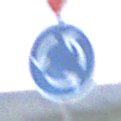
Verkehrszeichen: Kreisverkehr
Zusatzzeichen oben: VorfahrtGewaehren
Umgebung: Outdoor, Nature
Tageszeit: SunriseSunset
Wetter: PartlyCloudy
Licht: Natural
Jahreszeit: NotSpecified
Kontrast: LowContrast